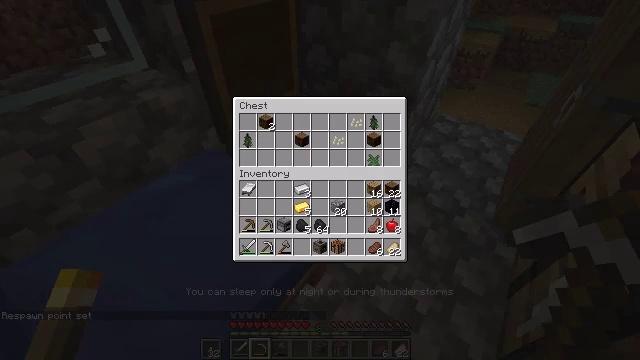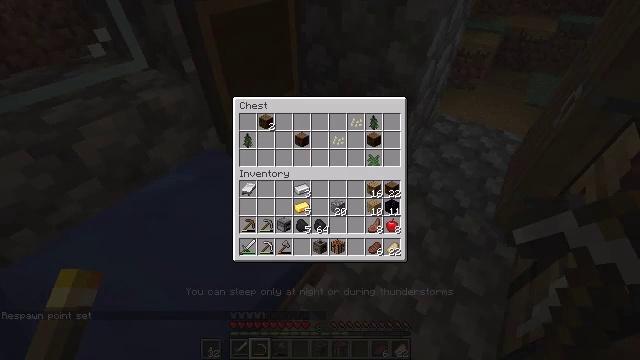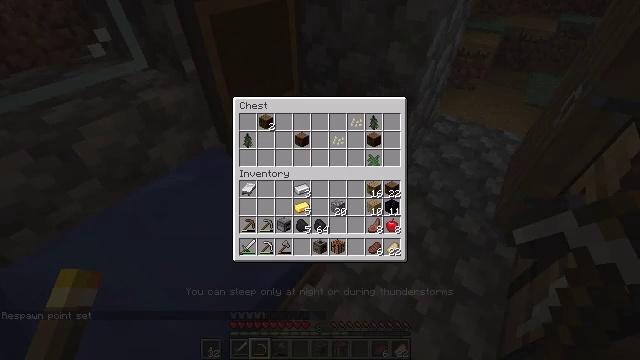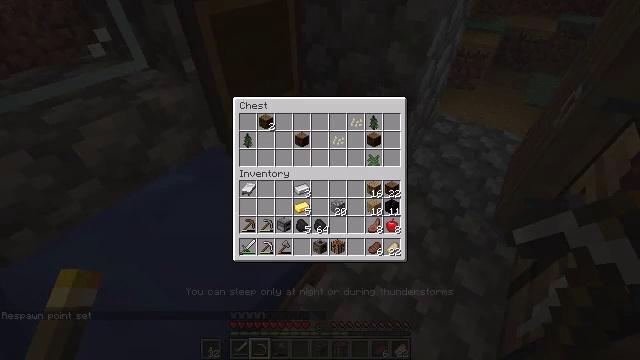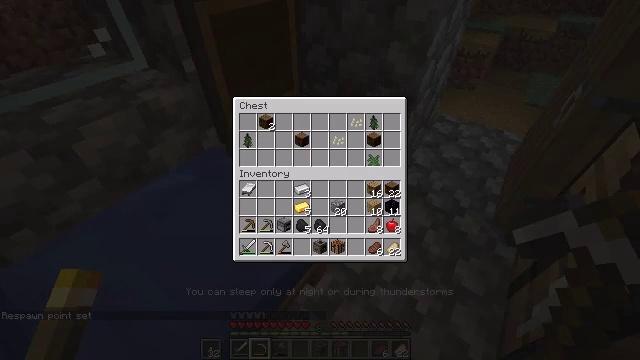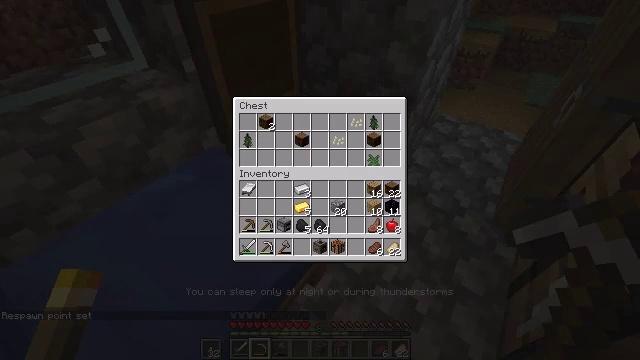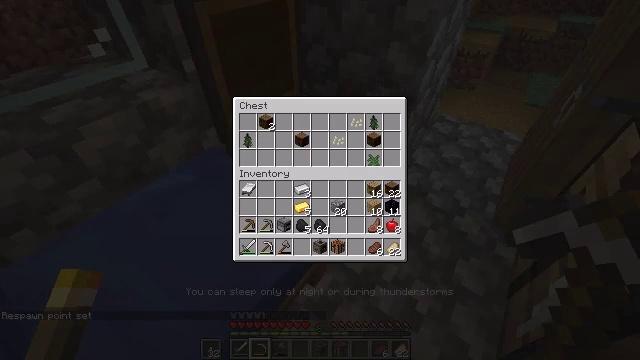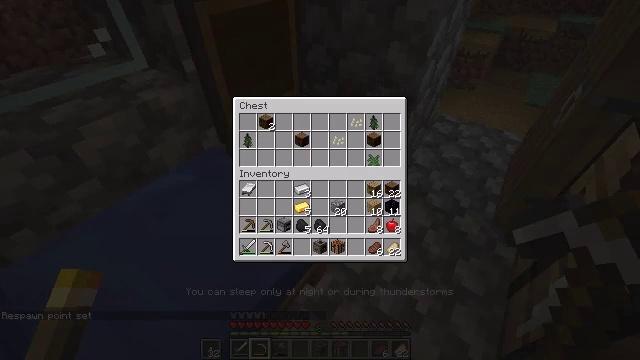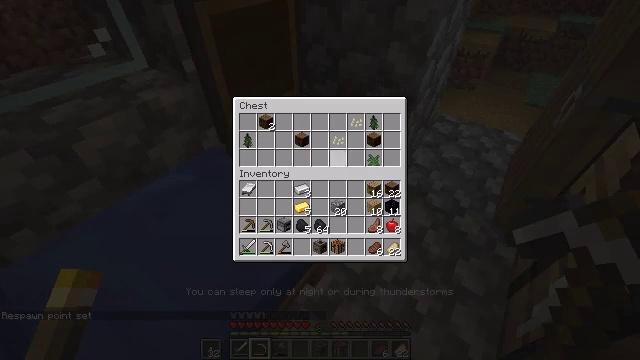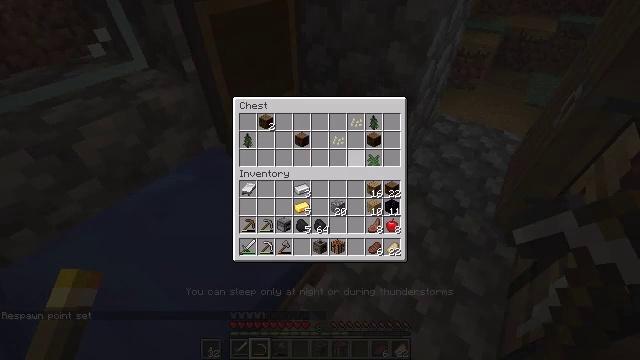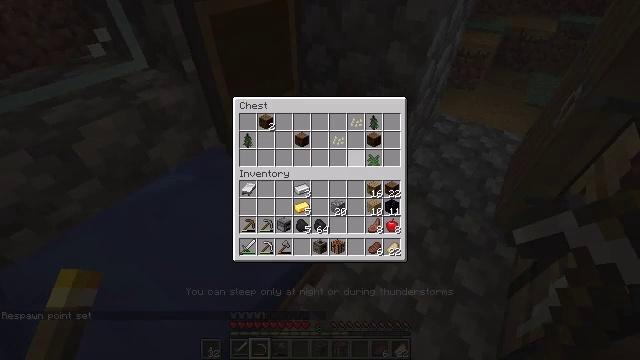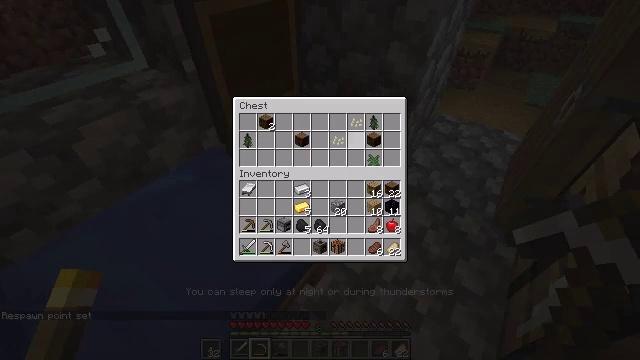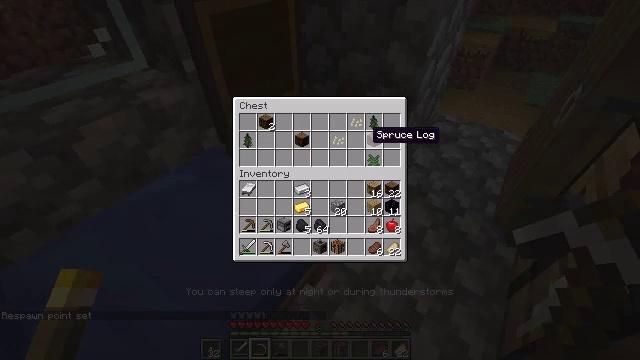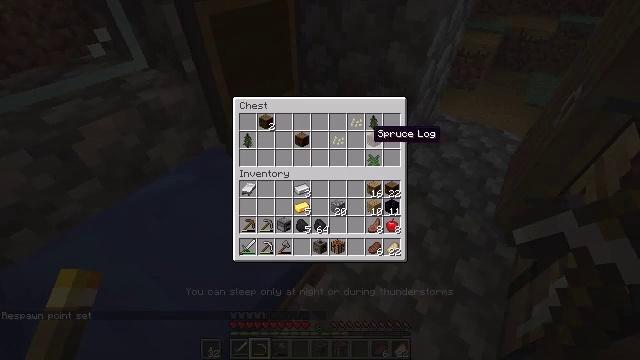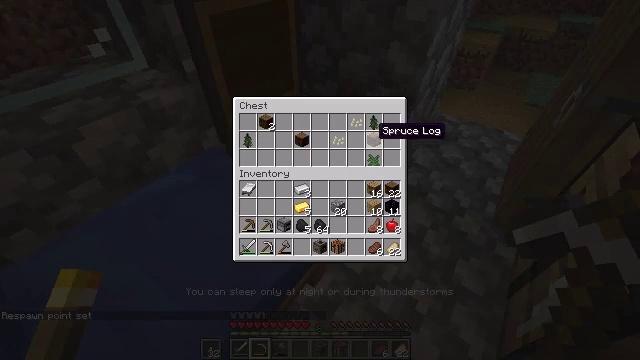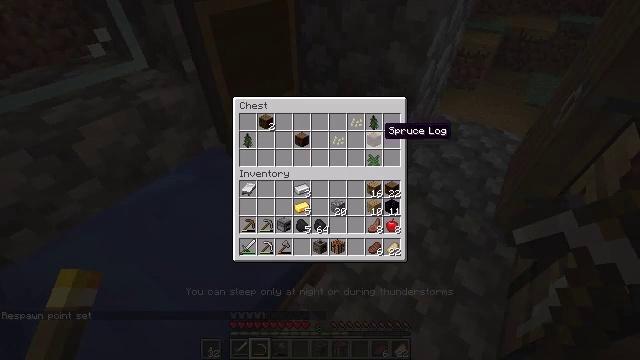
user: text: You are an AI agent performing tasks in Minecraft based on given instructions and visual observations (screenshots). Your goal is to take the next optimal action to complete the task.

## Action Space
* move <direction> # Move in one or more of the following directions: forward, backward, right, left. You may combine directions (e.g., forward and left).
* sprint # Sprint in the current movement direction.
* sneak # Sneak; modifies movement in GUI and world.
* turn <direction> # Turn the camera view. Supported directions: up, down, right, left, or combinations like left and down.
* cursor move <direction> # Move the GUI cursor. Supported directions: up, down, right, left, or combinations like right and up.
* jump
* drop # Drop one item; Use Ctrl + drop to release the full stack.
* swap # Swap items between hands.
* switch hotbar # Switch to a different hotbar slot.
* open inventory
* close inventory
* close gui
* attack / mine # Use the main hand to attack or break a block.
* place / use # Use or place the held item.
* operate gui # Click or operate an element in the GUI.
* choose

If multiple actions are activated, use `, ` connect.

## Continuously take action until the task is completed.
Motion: motion action
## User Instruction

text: Remove pumpkin seeds from the inventory.
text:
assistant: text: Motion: no_op
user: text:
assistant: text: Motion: no_op
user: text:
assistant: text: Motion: no_op
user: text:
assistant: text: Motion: no_op
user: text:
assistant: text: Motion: no_op
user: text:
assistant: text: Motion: no_op
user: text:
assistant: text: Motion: no_op
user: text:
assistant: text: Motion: sneak
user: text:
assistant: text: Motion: sneak, cursor move right and up
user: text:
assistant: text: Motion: sneak, cursor move right
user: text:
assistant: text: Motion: sneak
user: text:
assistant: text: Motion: sneak
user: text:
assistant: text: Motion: sneak
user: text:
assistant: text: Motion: sneak
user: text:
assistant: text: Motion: sneak
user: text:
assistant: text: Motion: sneak
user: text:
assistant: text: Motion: sneak
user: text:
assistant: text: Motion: sneak, operate gui
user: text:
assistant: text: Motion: sneak, operate gui
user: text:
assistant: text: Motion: sneak, cursor move left
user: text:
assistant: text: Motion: sneak, cursor move left
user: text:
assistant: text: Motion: sneak, cursor move left
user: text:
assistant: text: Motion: sneak
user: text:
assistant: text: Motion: sneak
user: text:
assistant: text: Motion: sneak, cursor move right
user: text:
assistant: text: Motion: sneak
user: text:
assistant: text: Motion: sneak
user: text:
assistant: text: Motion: sneak
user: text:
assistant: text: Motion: sneak
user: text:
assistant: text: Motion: sneak